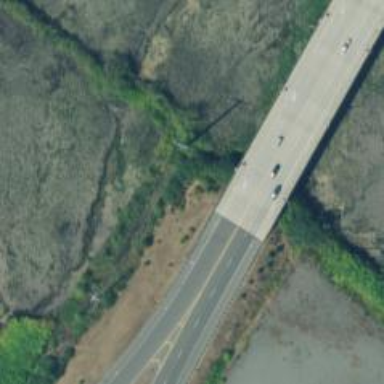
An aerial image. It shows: Primary highway crossing over bridge.